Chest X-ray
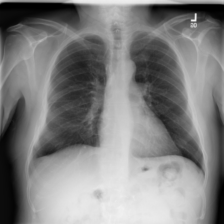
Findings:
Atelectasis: negative
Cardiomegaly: negative
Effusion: negative
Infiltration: negative
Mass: negative
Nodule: negative
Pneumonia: negative
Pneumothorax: negative
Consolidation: negative
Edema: negative
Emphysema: negative
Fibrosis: negative
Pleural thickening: positive
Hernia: negative